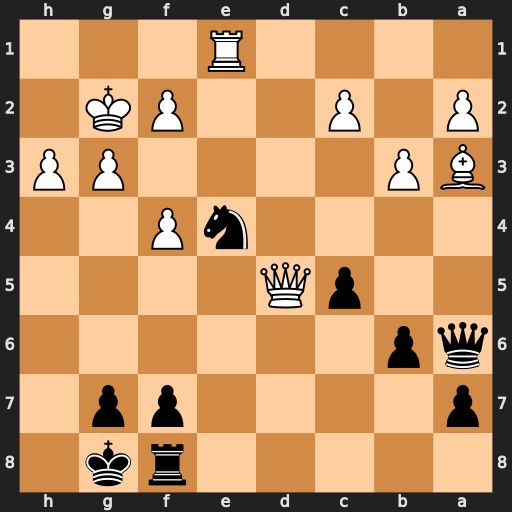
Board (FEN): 5rk1/p4pp1/qp6/2pQ4/4nP2/BP4PP/P1P2PK1/4R3
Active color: b
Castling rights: -
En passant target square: -
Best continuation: Nf6 Qd2 Qxa3